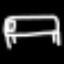
Label: bed